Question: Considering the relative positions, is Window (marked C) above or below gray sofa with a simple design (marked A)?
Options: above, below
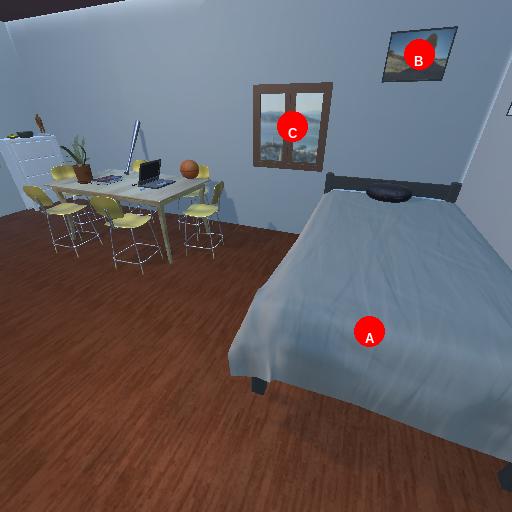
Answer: above